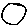
Label: moon